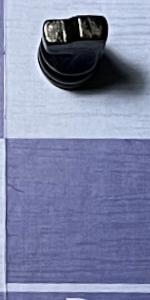
Label: Empty